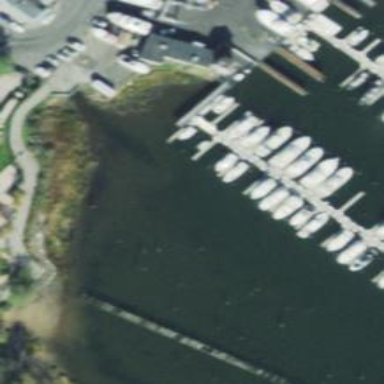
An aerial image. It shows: Pier with mooring facilities.